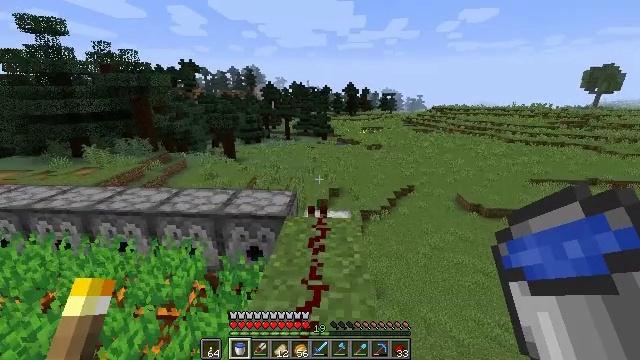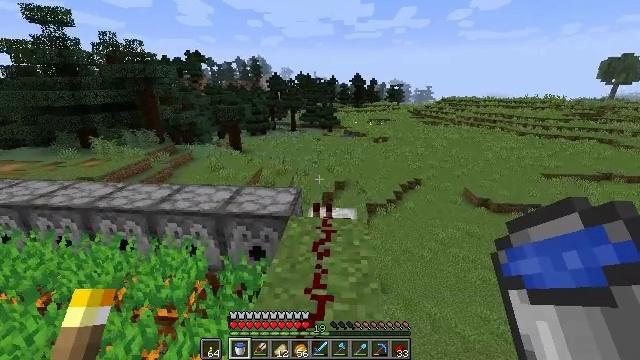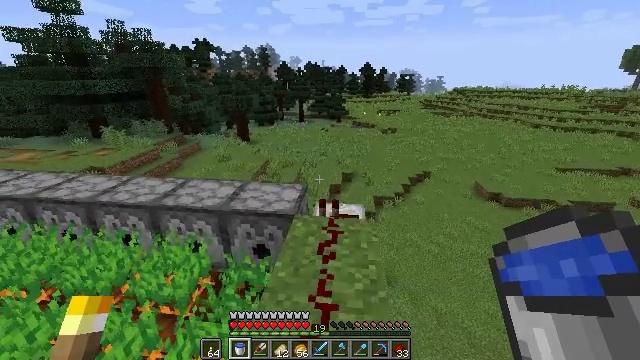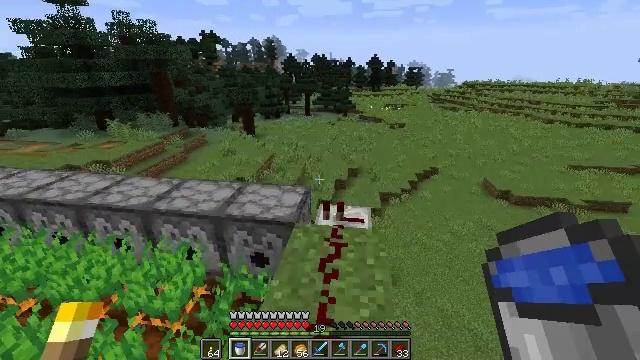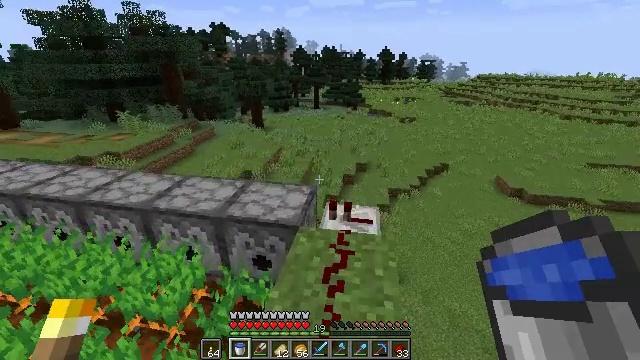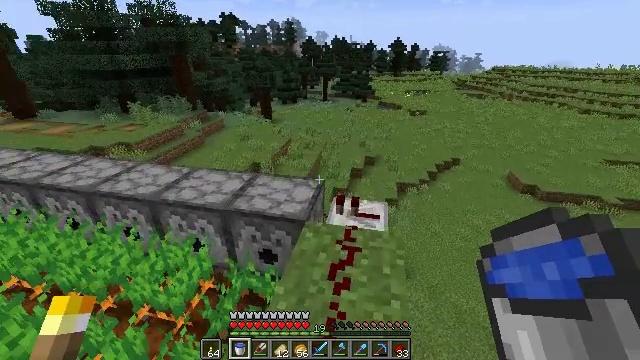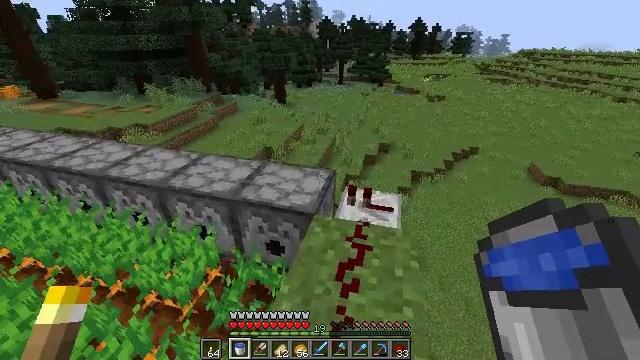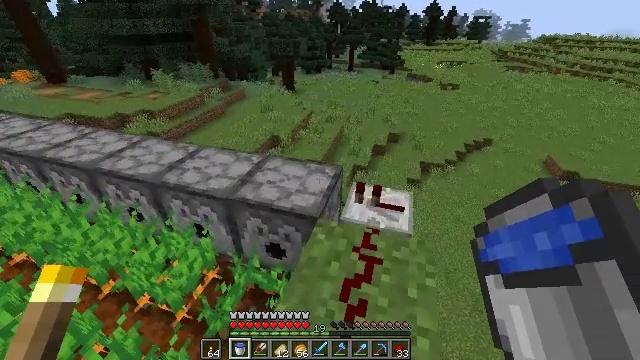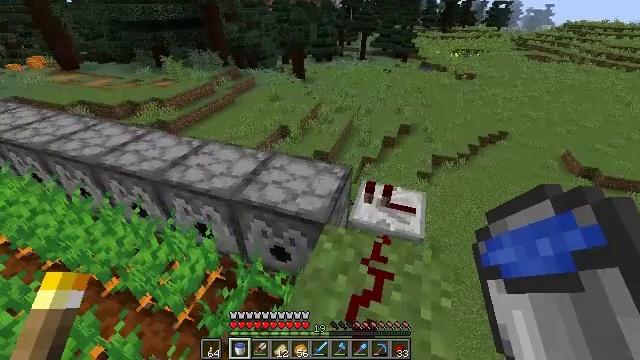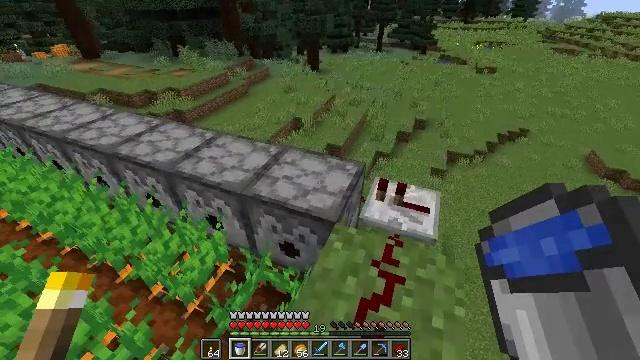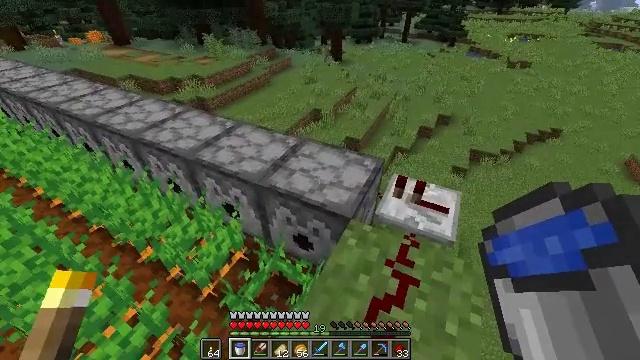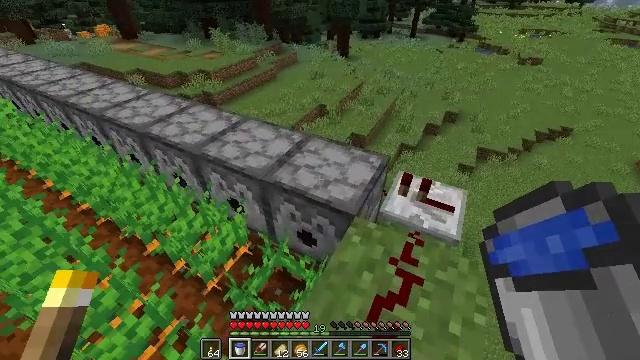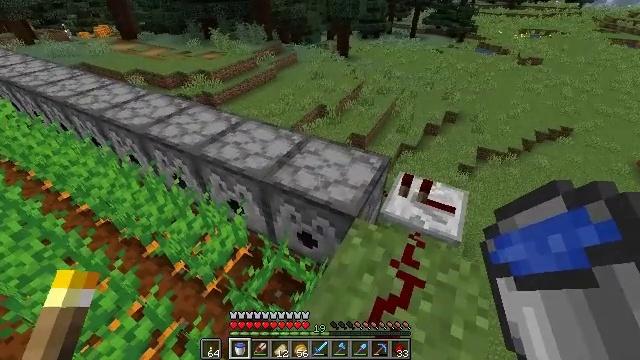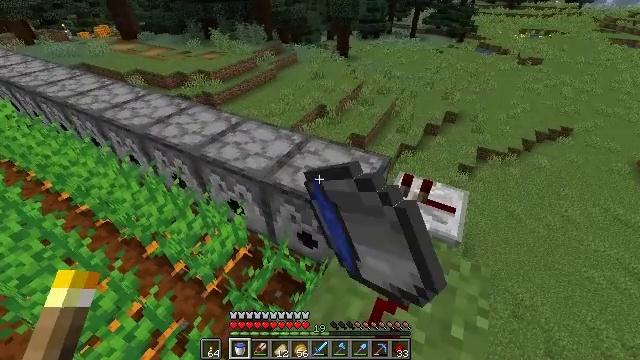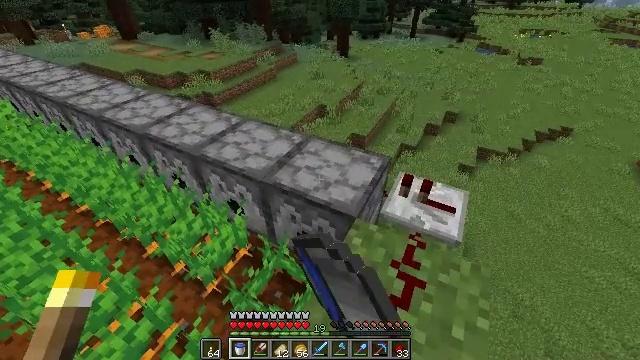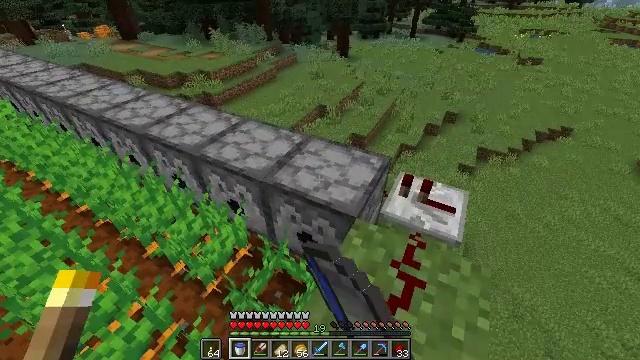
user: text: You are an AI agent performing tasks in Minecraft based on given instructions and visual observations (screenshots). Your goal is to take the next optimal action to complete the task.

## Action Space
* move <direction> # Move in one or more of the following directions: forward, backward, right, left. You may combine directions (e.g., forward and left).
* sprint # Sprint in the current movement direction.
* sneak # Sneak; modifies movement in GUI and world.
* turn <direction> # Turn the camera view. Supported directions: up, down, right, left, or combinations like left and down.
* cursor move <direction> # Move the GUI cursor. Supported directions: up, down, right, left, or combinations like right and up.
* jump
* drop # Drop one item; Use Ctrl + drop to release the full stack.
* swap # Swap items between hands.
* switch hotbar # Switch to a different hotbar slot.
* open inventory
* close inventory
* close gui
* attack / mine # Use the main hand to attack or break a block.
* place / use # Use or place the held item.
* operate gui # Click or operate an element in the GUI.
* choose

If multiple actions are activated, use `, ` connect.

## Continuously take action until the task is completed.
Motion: motion action
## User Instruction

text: Recycle the repeater from a redstone circuit.
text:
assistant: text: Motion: move forward, turn left and down
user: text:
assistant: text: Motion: move forward, turn left and down
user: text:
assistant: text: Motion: move forward, turn left and down
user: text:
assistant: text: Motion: move forward, turn left and down
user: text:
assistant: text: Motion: move forward, turn left and down
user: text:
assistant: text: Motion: move forward, turn left and down
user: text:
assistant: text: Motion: move forward, turn left and down
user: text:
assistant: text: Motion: turn left and down
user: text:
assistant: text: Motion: turn left and down
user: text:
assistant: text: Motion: turn left and down
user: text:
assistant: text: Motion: turn left
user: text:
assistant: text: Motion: use / place
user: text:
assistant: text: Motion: use / place
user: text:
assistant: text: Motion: use / place
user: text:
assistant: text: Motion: use / place
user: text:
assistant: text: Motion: no_op
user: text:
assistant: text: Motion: no_op
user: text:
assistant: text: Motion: no_op
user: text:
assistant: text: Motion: no_op
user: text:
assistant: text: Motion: no_op
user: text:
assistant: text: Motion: no_op
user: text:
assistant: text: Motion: no_op
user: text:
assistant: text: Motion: no_op
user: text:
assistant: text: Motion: no_op
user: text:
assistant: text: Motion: cursor move right
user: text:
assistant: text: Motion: no_op
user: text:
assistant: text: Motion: no_op
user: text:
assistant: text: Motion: no_op
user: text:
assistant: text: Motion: sneak
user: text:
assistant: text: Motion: sneak